Field crop: maize
Growth stage: 2
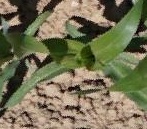
Species: maize